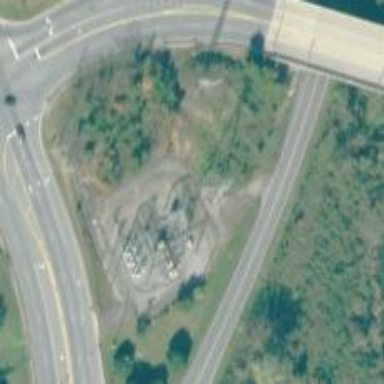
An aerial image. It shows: Power tower.